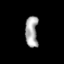
Tissue: skin
Cell type: Others
Senescence score: 0.7151
Nuclear area (px): 385
Mean DAPI intensity: 166.686